Question: I have two views, lets say A and B. I want A to be placed above B vertically, but center-aligned with B horizontaly, i.e. I want to achieve this:

I tried:
'''
RelativeLayout.LayoutParams layoutParams = (RelativeLayout.LayoutParams)
viewA.getLayoutParams();
layoutParams.addRule(
RelativeLayout.ABOVE,
viewB.getId()
);
'''
But apparently what it did is placing A vertically above B, but horizontally floating to the left (aligned with X's left)
Please help.
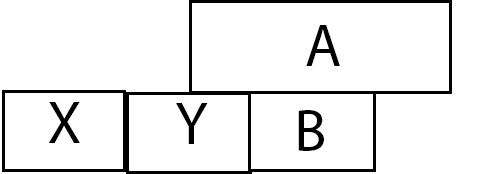
Answer: What you have is on the right path, but you need to also add a rule for the horizontal centering: 'layoutParams.addRule(RelativeLayout.CENTER_HORIZONTAL);'
I recognize that this doesn't quite do what you asked in that it is specifying that you center in the parent view horizontally as opposed to specifying that you align the horizontal centers of A and B, but there isn't a direct way to do the latter with a RelativeLayout rule. (There are many ways to do it instead.)
---
Given that your view 'A' is not centered horizontally in the parent, here's a suggestion. I don't know of a great / non-hacky way to do this, but I think that since RelativeLayout rules are applied during the measurement pass, you can use the left (and right) coordinates of view 'A' after measurement is done to set the (public) 'left' and 'right' properties of view 'B' to what they need to be in order to center the view under 'A'.
So for example, if your parent view is a custom extension of View you can override its 'onMeasure()' method, call like:
'''
@Override
protected void onMeasure(int widthMeasureSpec, int heightMeasureSpec) {
super.onMeasure(widthMeasureSpec, heightMeasureSpec); // So that mA.left and mA.right first get set...
mB.left = BWIDTH - (mA.left + mA.right) / 2;
mB.right = mB.left + BWIDTH;
/* You probably will need to re-measure (i.e., call super.onMeasure() again here)
* if you need to get views X and Y to the left of view B or if
* if view B exceeds the previously-measured size... */
}
'''
And if not, you can use 'setOnLayoutChangeListener()' on the parent and a callback to achieve the same thing.